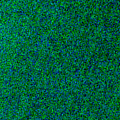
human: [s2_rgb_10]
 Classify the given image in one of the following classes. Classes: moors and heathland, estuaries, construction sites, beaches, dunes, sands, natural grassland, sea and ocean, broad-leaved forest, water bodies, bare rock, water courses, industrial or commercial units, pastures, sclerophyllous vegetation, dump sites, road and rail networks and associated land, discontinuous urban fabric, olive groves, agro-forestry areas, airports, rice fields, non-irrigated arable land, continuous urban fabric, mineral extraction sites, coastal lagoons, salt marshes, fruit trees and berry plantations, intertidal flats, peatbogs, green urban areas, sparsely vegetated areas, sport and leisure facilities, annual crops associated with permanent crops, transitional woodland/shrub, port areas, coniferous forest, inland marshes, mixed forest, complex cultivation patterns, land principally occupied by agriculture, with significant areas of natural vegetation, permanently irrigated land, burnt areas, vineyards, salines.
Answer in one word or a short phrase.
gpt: sea and ocean